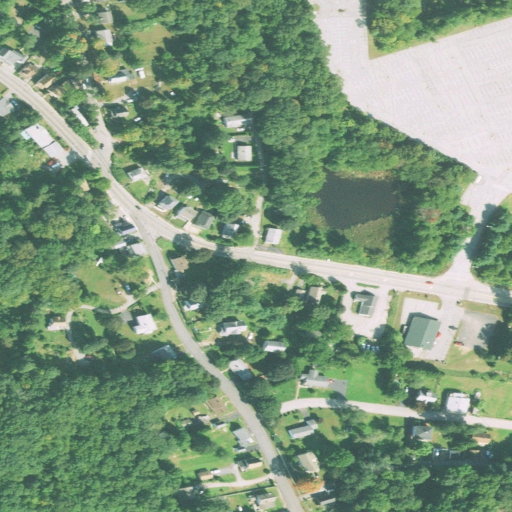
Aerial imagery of mountain in Connecticut named Fox Hill containing medium intensity development, low intensity development, deciduous forest, open development, high intensity development, mixed forest, and woody wetlands